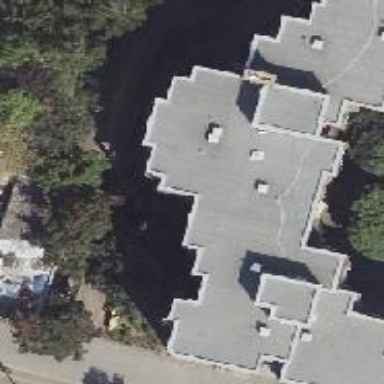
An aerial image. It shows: The image shows part of apartment building.